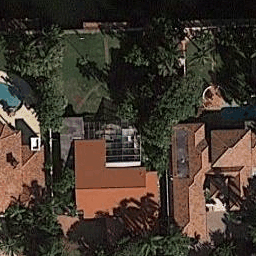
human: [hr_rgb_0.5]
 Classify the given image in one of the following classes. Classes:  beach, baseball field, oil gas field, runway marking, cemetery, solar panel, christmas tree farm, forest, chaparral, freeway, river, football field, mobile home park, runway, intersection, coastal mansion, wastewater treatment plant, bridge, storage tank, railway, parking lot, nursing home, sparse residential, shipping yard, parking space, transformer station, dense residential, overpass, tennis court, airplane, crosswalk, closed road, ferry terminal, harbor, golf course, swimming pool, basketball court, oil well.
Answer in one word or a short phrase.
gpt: coastal mansion